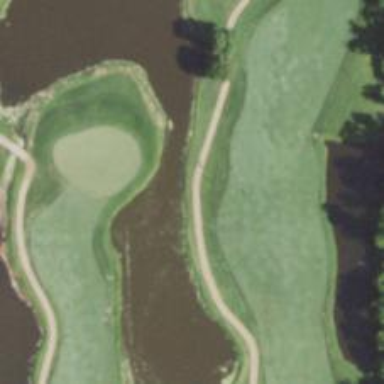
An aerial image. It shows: Path used for both walking and golf.